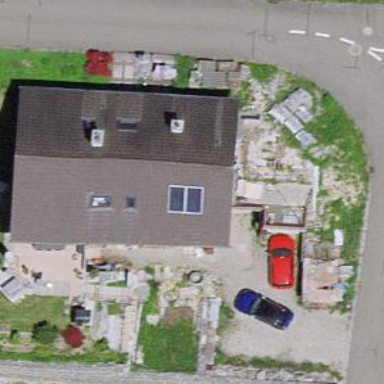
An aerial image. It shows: Residential building.